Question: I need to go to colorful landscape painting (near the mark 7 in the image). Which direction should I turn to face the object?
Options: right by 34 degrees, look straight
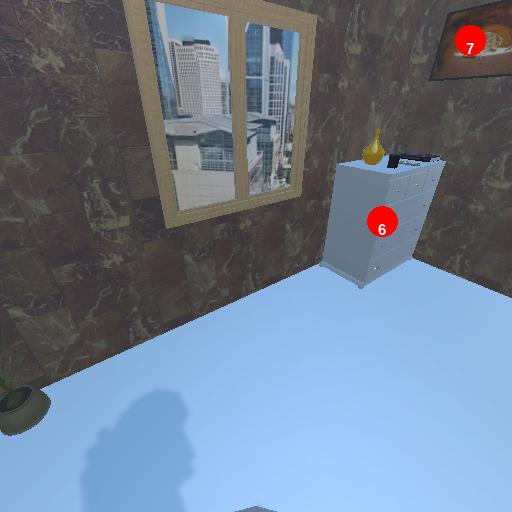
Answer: right by 34 degrees